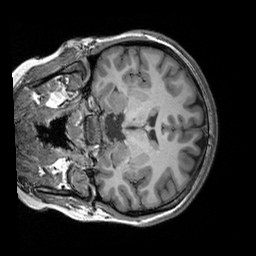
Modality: T1w
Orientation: coronal
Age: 23
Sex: female
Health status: healthy
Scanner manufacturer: siemens
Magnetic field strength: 3 T
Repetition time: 2.3 s
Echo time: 0.00303 s